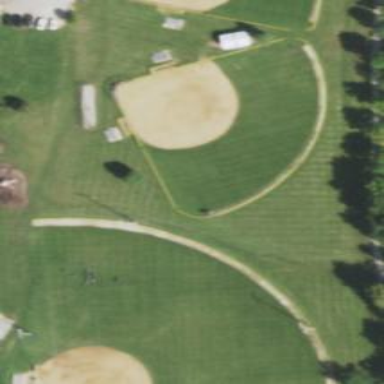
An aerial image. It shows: Baseball pitch for leisure and sports activities.